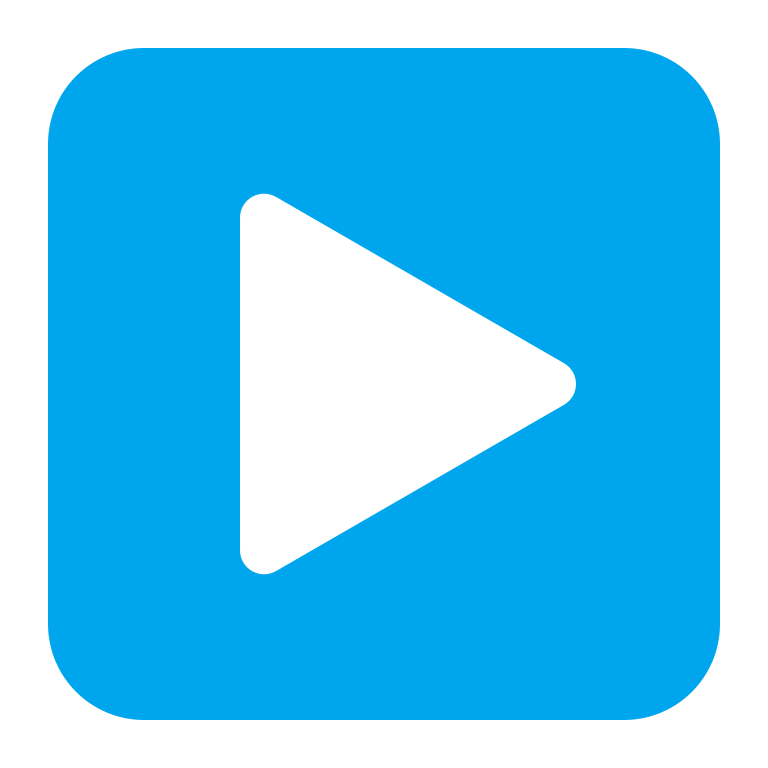
play button flat